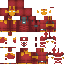
A male robot skin with dark skin, wearing brown helmet dressed in a red armor chest and red pants, featuring a closed mouth.